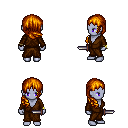
a pixel art fantasy rpg character, female body template, dark elf, purple skin, brown robe, metal pants, dark blonde right-swept hairstyle, bracelets, dagger, four views (front, back, left, right), 2x2 character sprite sheet, small pixel art, hard edges, no anti-aliasing